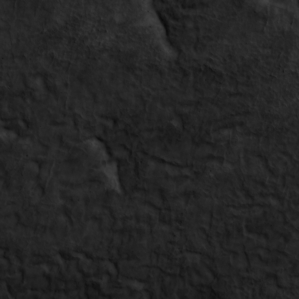
Label: non_frost